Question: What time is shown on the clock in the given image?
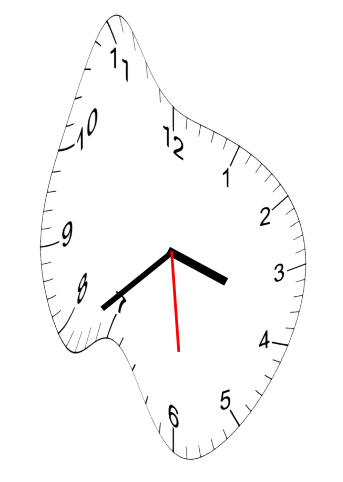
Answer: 03:38:29